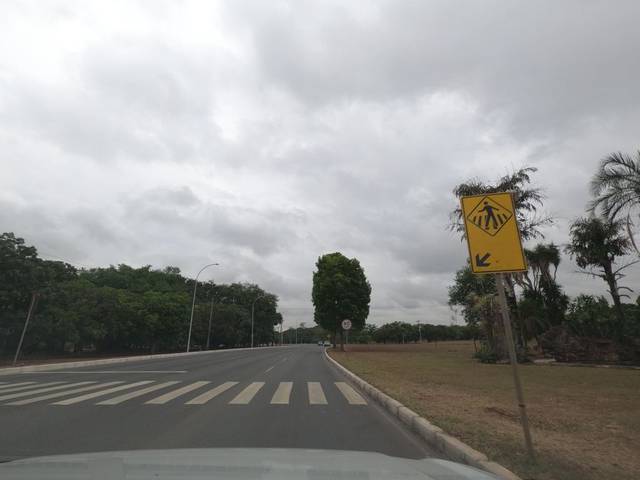
Region: Brazil
Coordinates: -15.807, -47.913